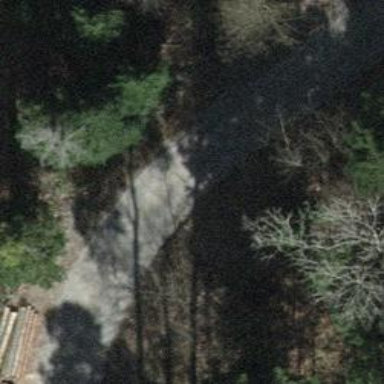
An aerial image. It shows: Gravel track with track type of grade3.